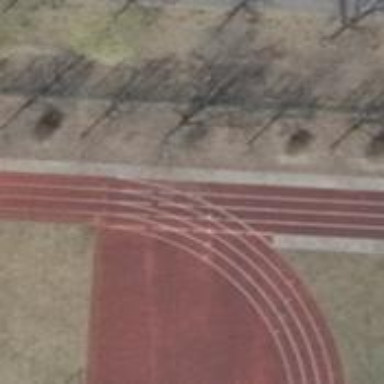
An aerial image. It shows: Tartan track on leisure land.